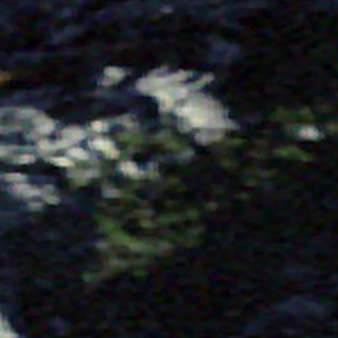
Label: other